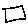
Label: square